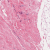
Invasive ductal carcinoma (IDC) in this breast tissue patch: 0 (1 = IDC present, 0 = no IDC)